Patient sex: F
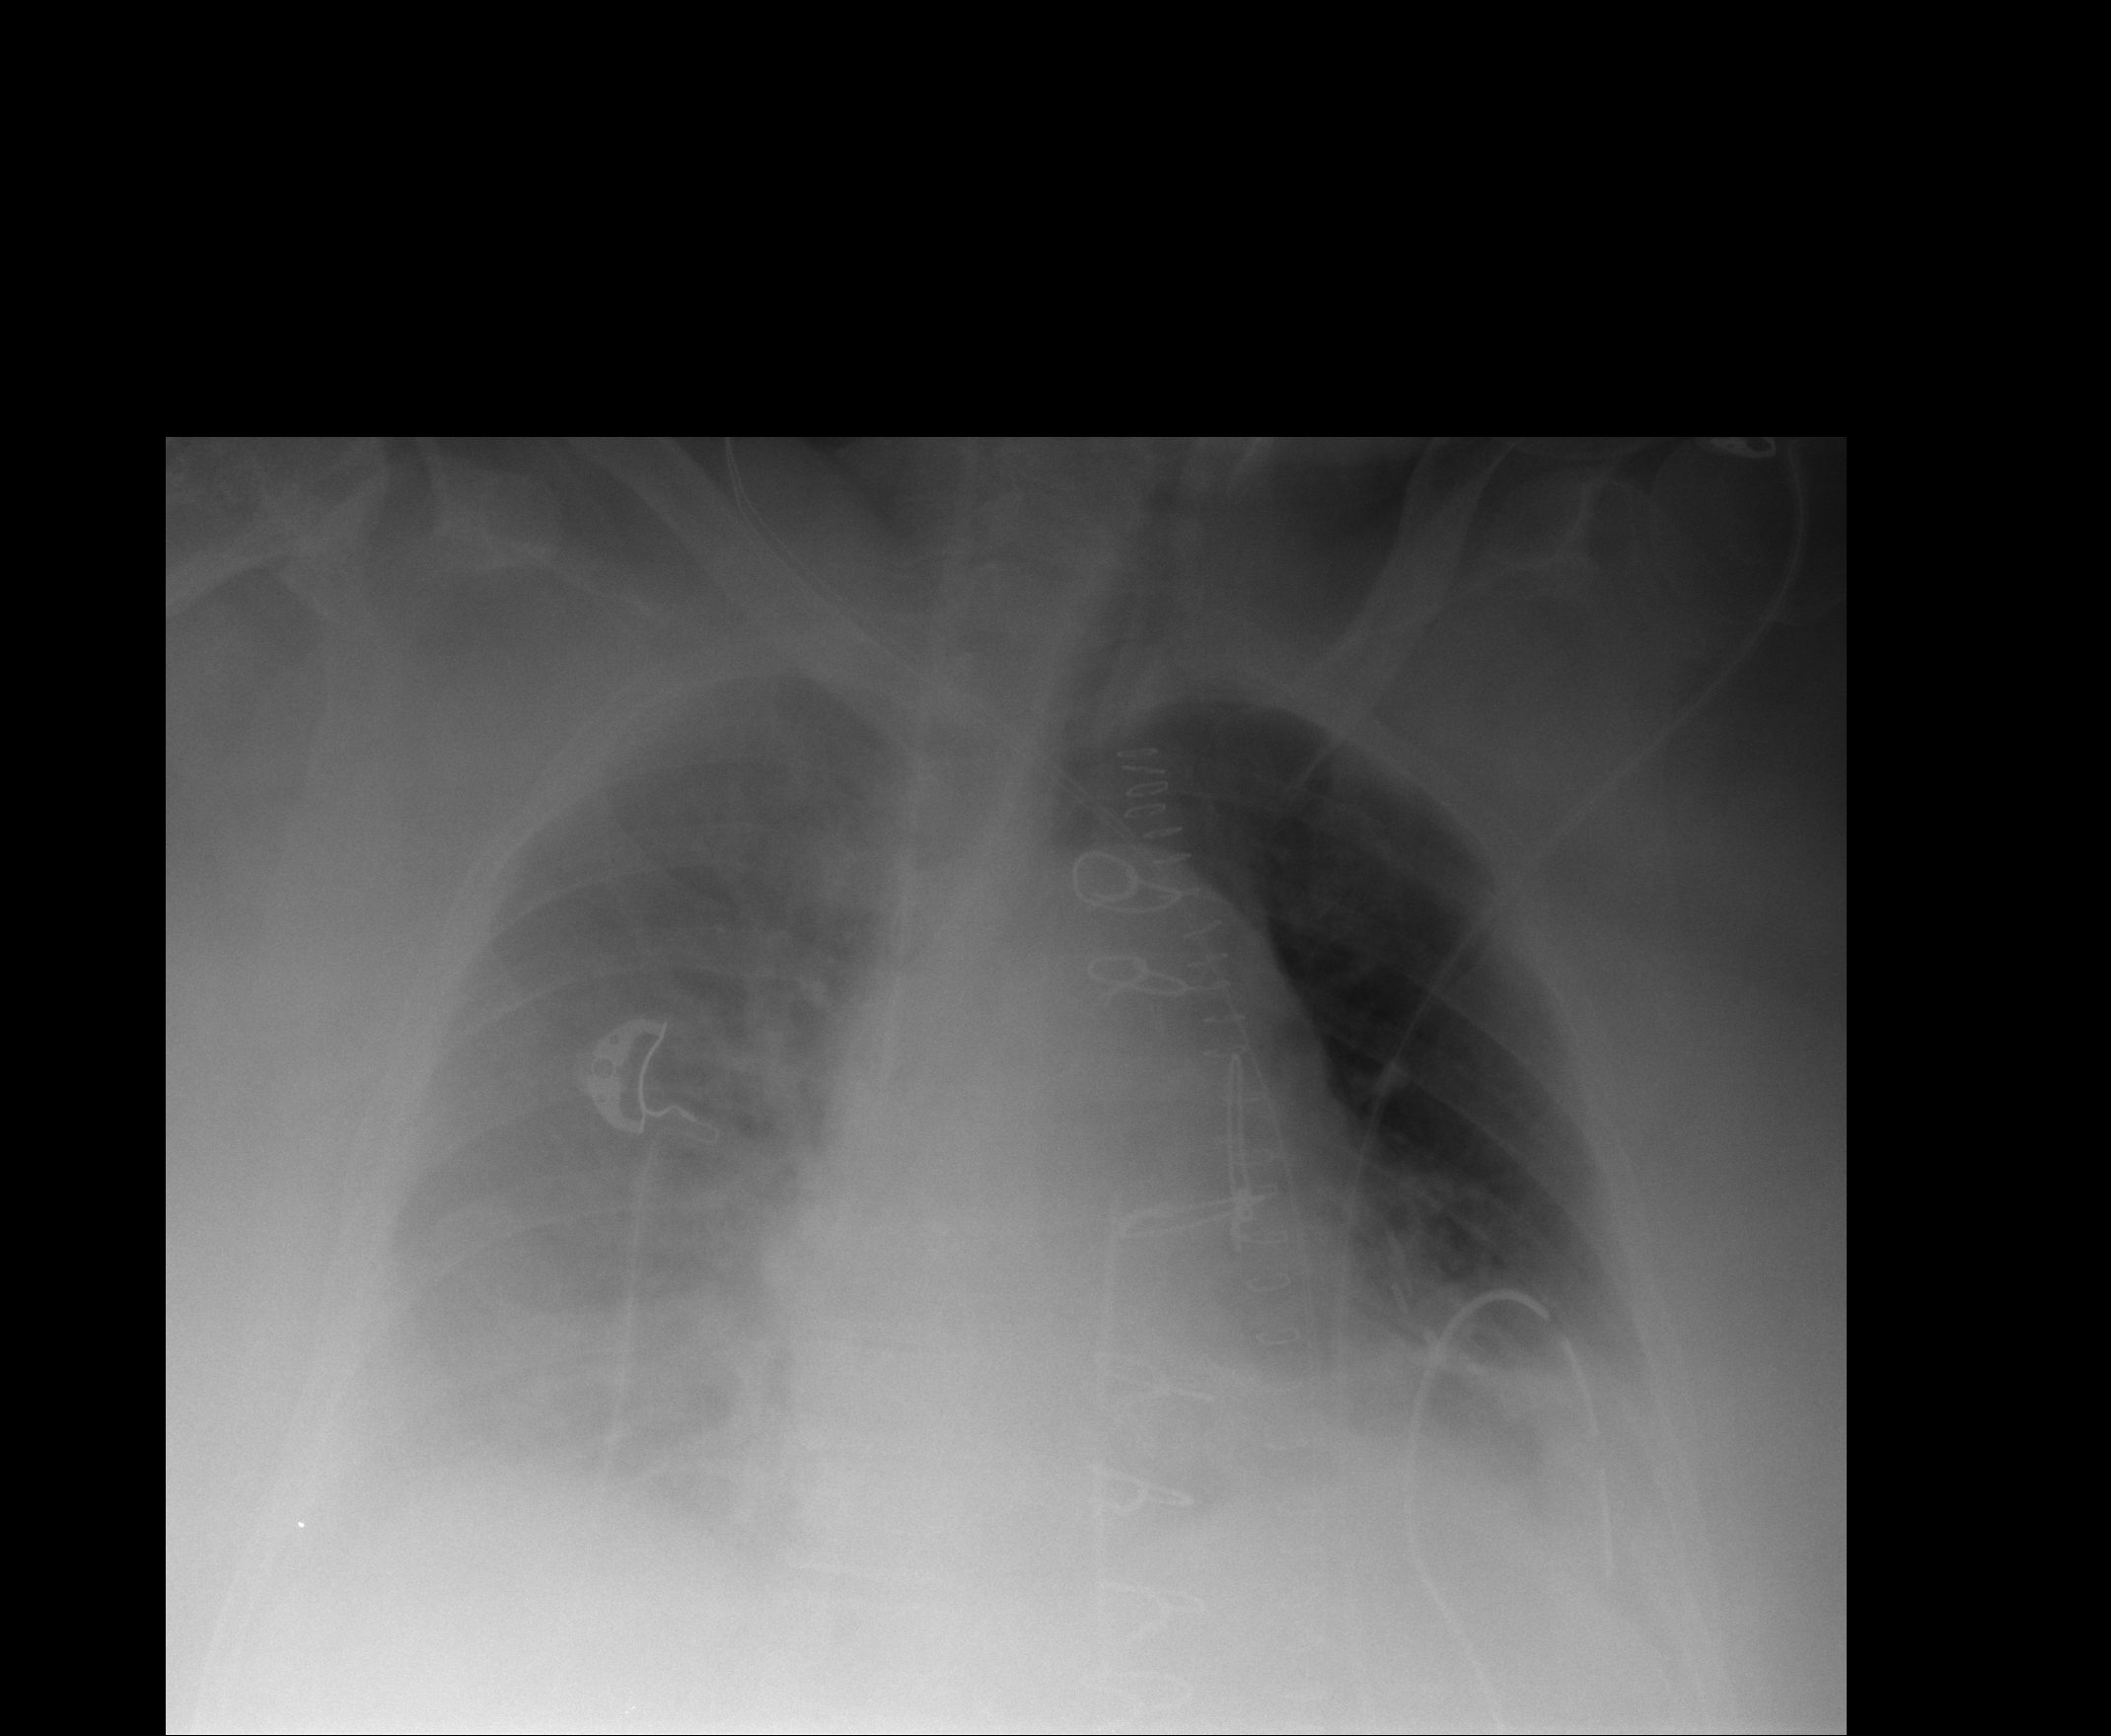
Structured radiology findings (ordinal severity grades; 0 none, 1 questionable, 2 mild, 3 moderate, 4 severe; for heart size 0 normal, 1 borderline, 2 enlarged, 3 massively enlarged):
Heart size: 2
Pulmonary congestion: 1
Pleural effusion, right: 2
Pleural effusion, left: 2
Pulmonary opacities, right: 0
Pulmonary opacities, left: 0
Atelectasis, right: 2
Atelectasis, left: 2